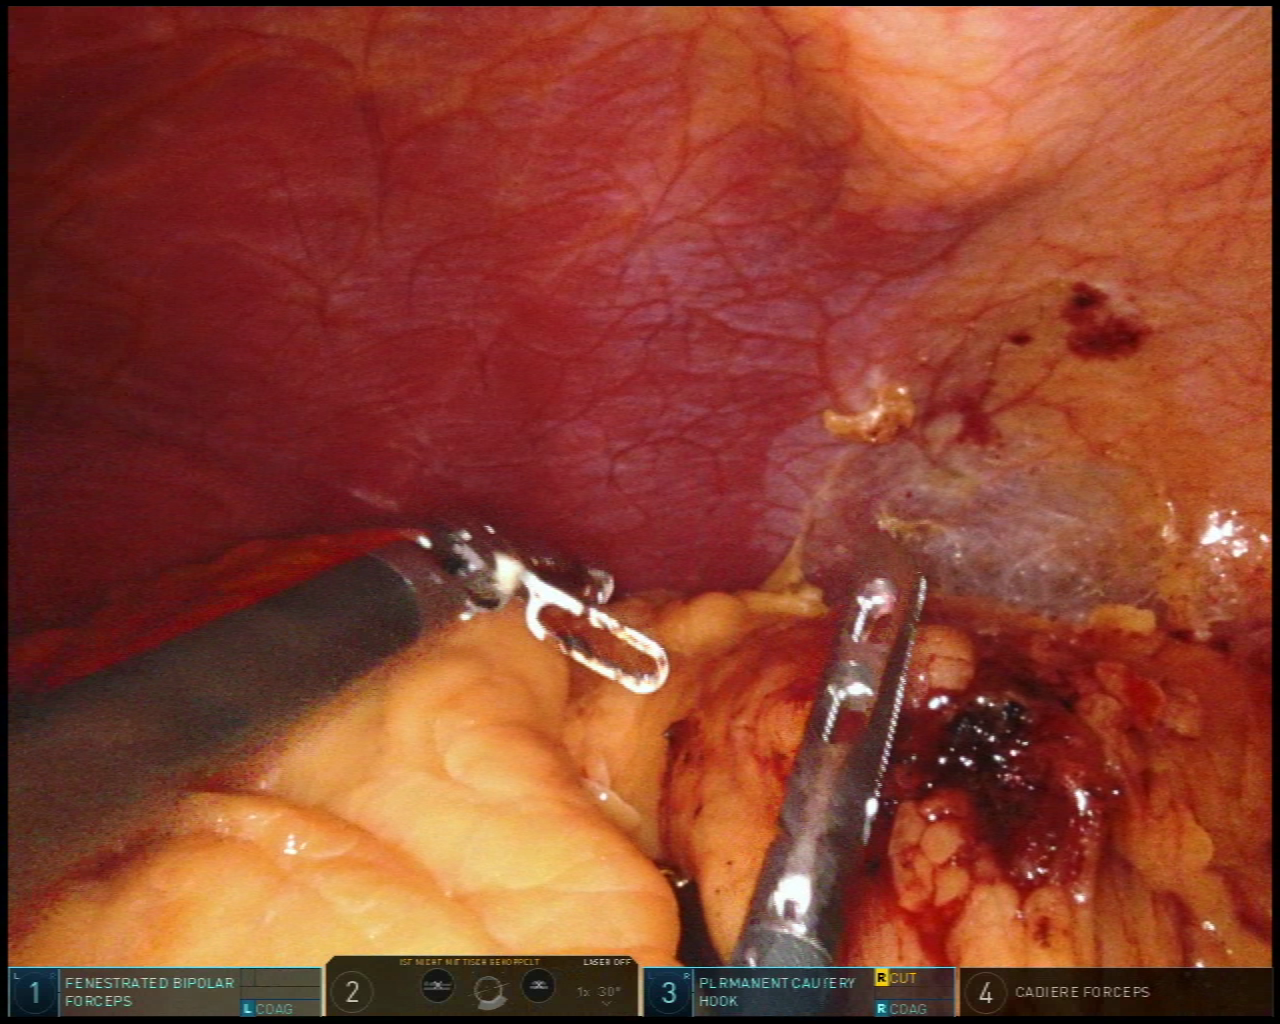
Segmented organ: abdominal_wall
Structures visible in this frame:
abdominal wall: yes
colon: no
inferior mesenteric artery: no
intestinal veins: no
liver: no
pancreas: no
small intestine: no
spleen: no
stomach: no
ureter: no
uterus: no
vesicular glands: no